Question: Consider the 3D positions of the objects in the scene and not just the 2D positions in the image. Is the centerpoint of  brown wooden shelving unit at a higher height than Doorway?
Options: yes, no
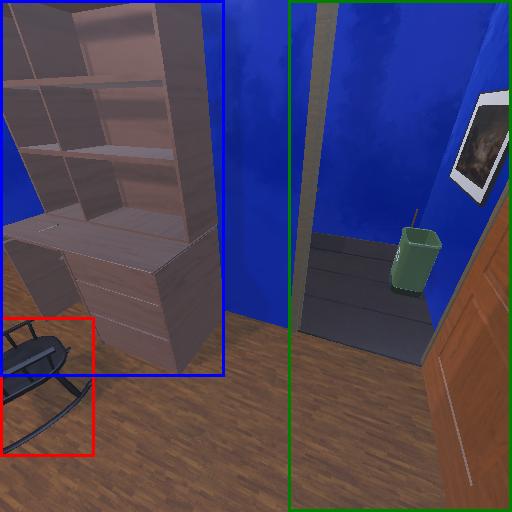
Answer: yes